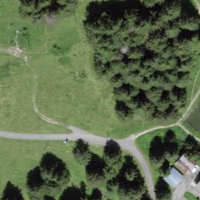
EUNIS habitat code: 43
Species observed at this site:
Viola calcarata
Campanula barbata
Petasites albus
Tussilago farfara
Carduelis carduelis